Question: I trying to parse json with inner list of specialties
I have in this format:
'''
{
"response" : [
{
"f_name" : "iVan",
"l_name" : "IvanoV",
"birthday" : "1987-03-23",
"avatr_url" : "http://url/upimg/author/451/image.jpg",
"specialty" : [{
"specialty_id" : 101,
"name" : "Menedzher"
}]
},
{
"f_name" : "Petr",
"l_name" : "petroV",
"birthday" : null,
"avatr_url" : "http://url/upimg/author/489/image.jpg",
"specialty" : [{
"specialty_id" : 101,
"name" : "Menedzher"
},
{
"specialty_id" : 102,
"name" : "Razrabotchik"
}]
},....
'''
'''
instance = this;
Room.databaseBuilder(this, AppDatabase.class, "database").build();
Retrofit retrofit = new Retrofit.Builder()
.baseUrl(BASE_URL)
.addConverterFactory(GsonConverterFactory.create())
.build();
readerApi = retrofit.create(ReaderApi.class);
}
public static ReaderApi getApi() {
return readerApi;
}
....
public interface ReaderApi {
@GET("testTask.json")
Call<ResponseModel> getJSON();
}
'''
This is OK, I get all employee data correctly.
But i cant get specialties array. specialty_id and specialty_name = null in debugging.
'''
public class ResponseModel {
private ArrayList<Employee> employees = new ArrayList<>();
private ArrayList<Specialty> specialties = new ArrayList<>();
@Ignore
public ResponseModel(ArrayList<Employee> employees, ArrayList<Specialty> specialties) {
this.employees = employees;
this.specialties = specialties;
}
some getters...
...
}
'''

'''
@Entity(indices = {@Index(value = {"f_name", "l_name", "birthday",
"avatarLink"})})
public class Employee {
@PrimaryKey(autoGenerate = true)
public int employeeId;
public String f_name;
public String l_name;
public String birthday;
@Ignore
private int age;
public String avatarLink;
@Ignore
private List<Specialty> specialty;
public Employee(int employeeId, String f_name, String l_name, String birthday, String avatarLink) {
this.employeeId = employeeId;
this.f_name = f_name;
this.l_name = l_name;
this.birthday = birthday;
this.avatarLink = avatarLink;
}
'''
-
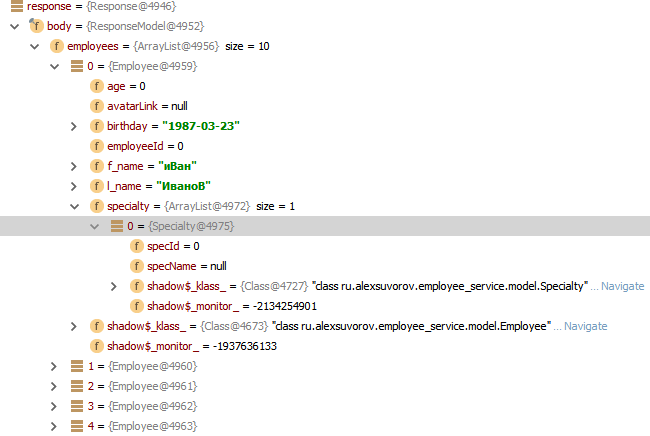
Answer: Problem was the mismatched names of parameters JSON and class fields.
Correctly:
if JSON have this:
'''
"f_name" : "Name",
"l_name" : "LName",
"birthday" : String,
"avatr_url" : "URL",
"specialty" : [{
"specialty_id" : int,
"name" : "Name"
}...
'''
in class we need to use this:
'''
public String f_name;
public String l_name;
public String birthday;
....
public int specialty_id;
public String name;
....
public Specialty(int specialty_id, String name) {
this.specialty_id = specialty_id;
this.name = name;
}
'''
Thank you for @Leon for answer